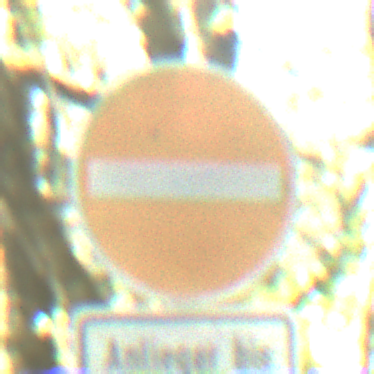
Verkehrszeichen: VerbotDerEinfahrt
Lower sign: SonstigeFahrzeugePersonengruppenFrei3
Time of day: Midday
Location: Outdoor (Nature)
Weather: Clear
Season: NotSpecified
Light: Natural